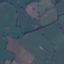
Land use / land cover: Pasture